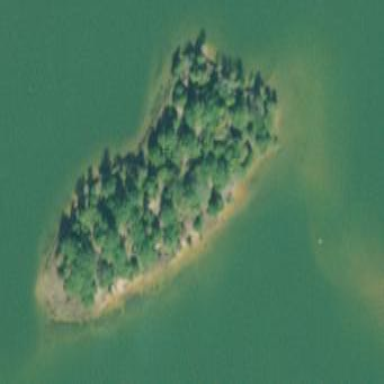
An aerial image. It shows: Island covered with woodland.